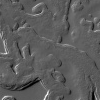
Atmospheric dust classification: not_dusty